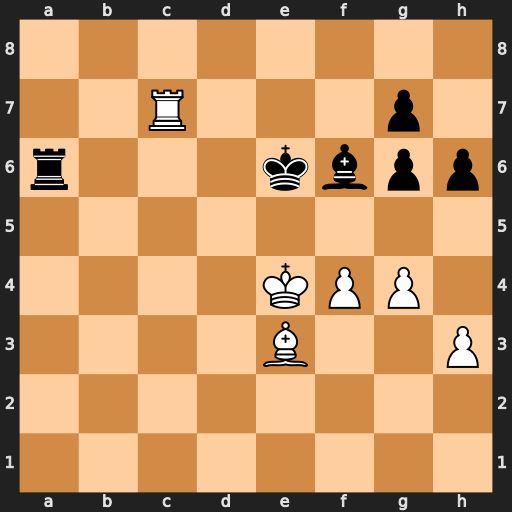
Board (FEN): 8/2R3p1/r3kbpp/8/4KPP1/4B2P/8/8
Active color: w
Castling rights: -
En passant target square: -
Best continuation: f5+ gxf5+ gxf5+ Kd6 Bf4+ Be5 Bxe5#